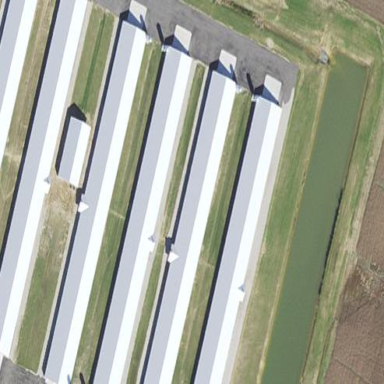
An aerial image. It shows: Farm auxiliary building.